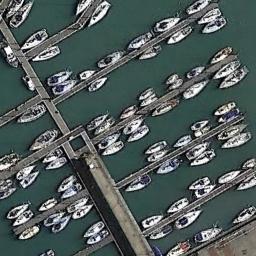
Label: harbor